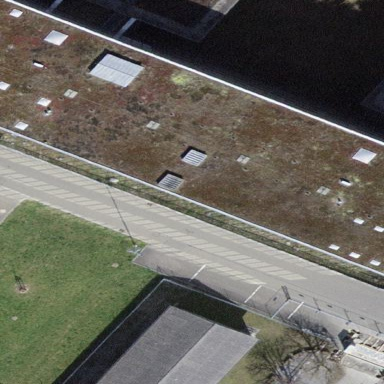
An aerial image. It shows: Office building.